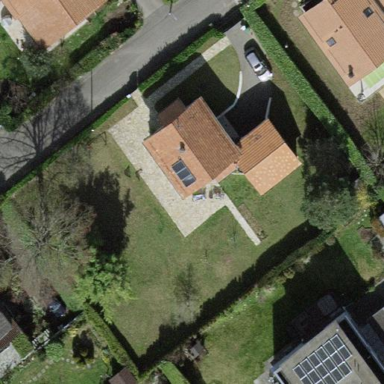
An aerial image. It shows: Garden enclosed by fence.